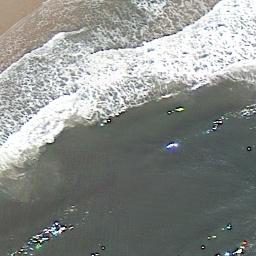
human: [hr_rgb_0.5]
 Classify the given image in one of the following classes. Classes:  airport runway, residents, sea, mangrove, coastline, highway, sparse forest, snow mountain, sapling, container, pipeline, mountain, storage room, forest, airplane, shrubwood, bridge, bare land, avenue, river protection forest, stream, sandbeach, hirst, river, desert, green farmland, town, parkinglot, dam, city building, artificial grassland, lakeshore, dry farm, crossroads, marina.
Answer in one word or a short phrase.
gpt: coastline